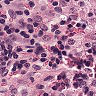
Metastatic tissue present: no